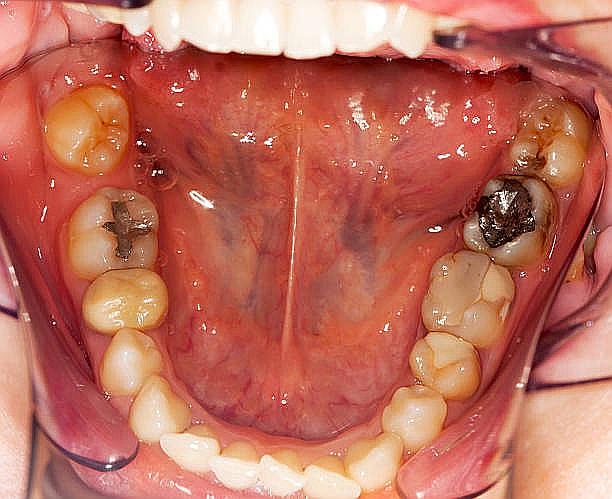
Condition: Gingivitis